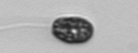
Label: flagellate